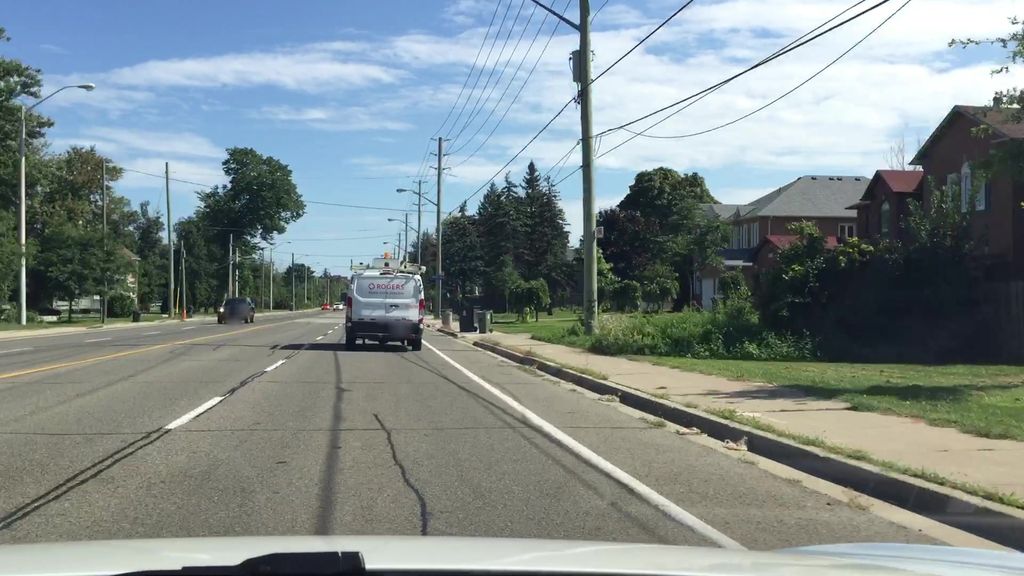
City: toronto